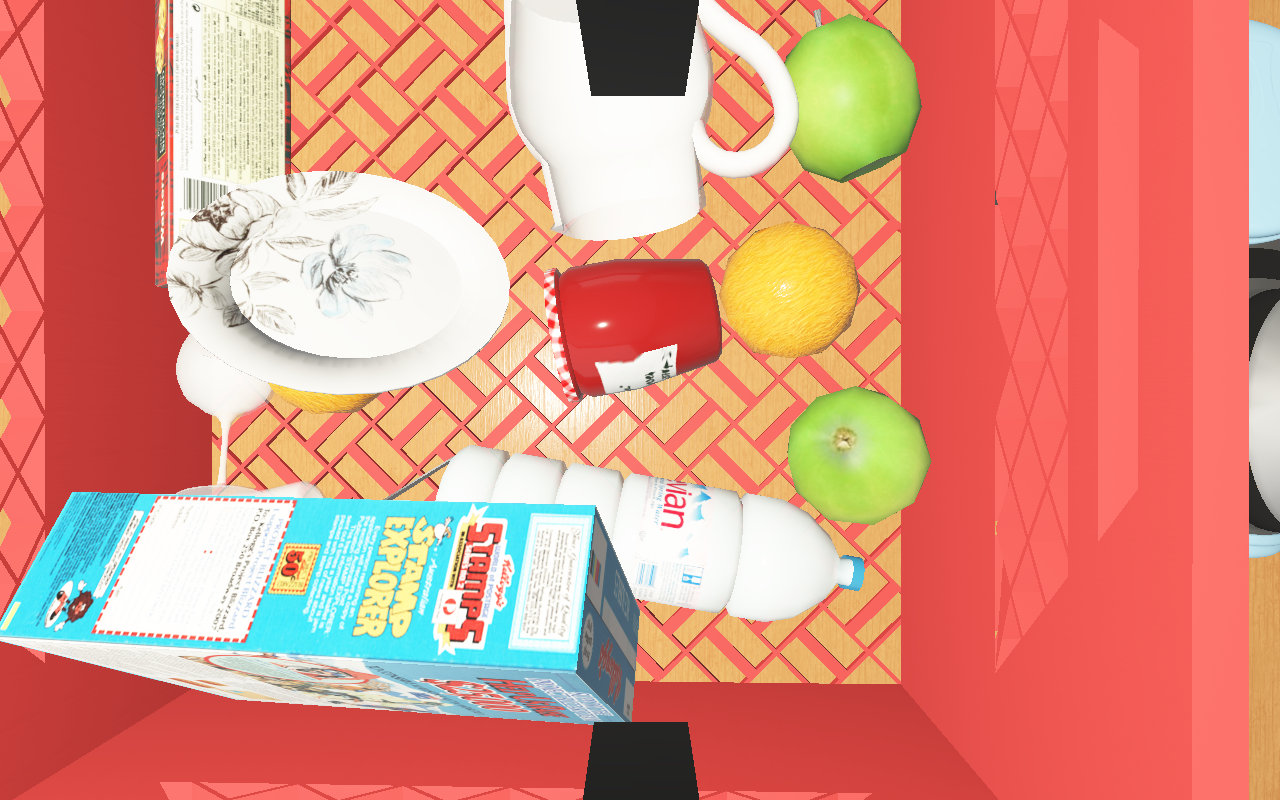
Objects in the scene:
carafe
apple
orange
orange
plate
jam jar
cereal box
cereal box